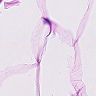
Metastatic tissue present: no